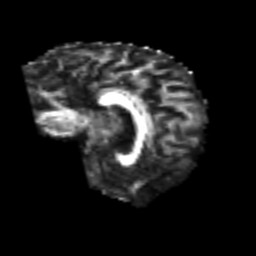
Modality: FA
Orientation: sagittal
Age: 63
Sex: female
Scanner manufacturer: siemens
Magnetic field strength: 3 T
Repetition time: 4.987 s
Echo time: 0.0792 s